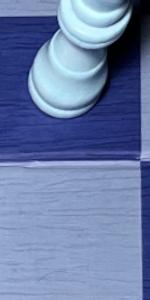
Label: Empty